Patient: sex F, age 59
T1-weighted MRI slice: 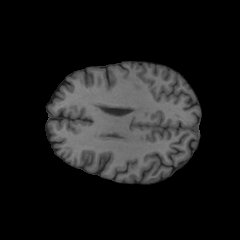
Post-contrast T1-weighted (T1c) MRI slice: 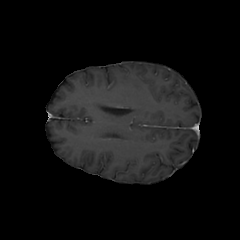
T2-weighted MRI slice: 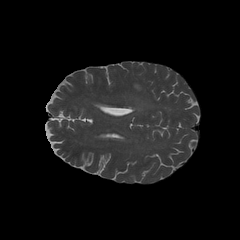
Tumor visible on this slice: yes
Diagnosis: Glioblastoma, IDH-wildtype
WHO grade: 4